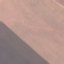
Land use / land cover class: AnnualCrop